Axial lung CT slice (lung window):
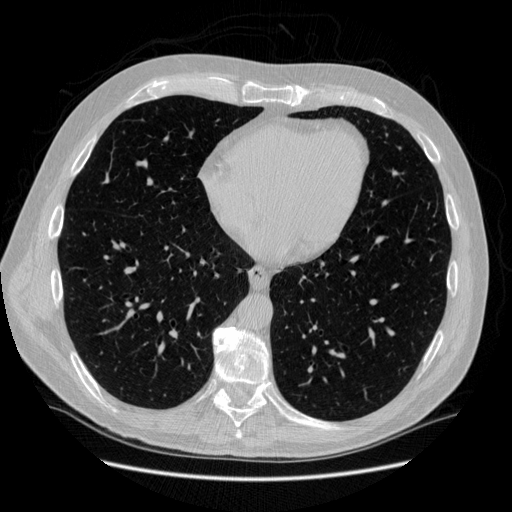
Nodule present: no